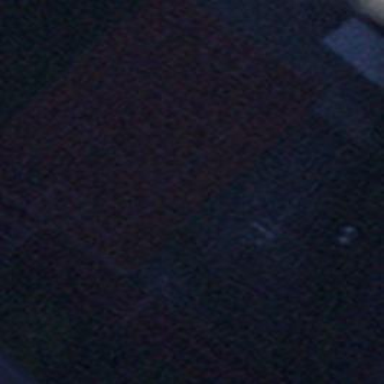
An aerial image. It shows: Basketball court located in leisure land pitch.